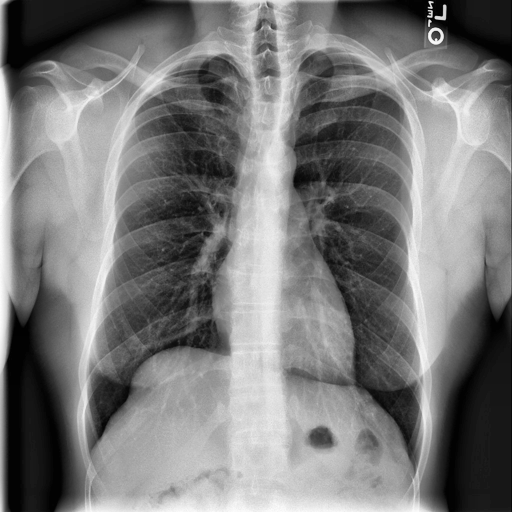
Finding: NORMAL